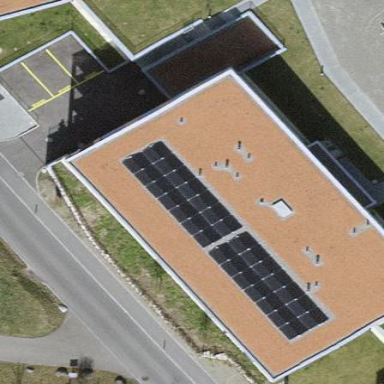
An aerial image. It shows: Solar power generator using photovoltaic panels.